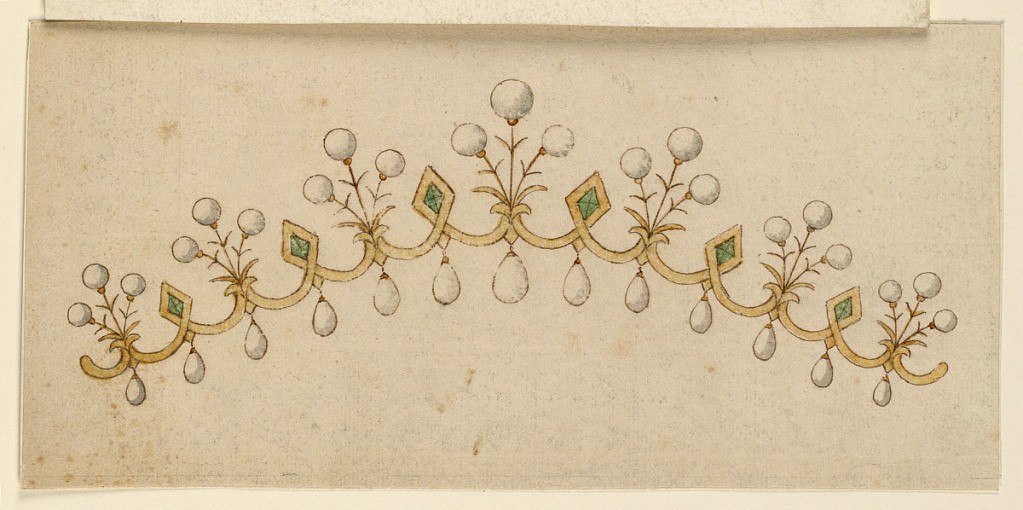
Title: Design for a Coronet
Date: ca. 1820
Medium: Pen and ink, brush and sepia wash, gray, green watercolor on light brown paper
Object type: Drawing
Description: Horizontal rectangle. Design for a small crown or tiara. A line of scrolling gold forming diamond-shaped lozenges which contain square green diamonds. From the joining points of the scrolls, three stems each with a round diamond on top, and leaves are springing. Hanging from each of the angles is a pear-like diamond.